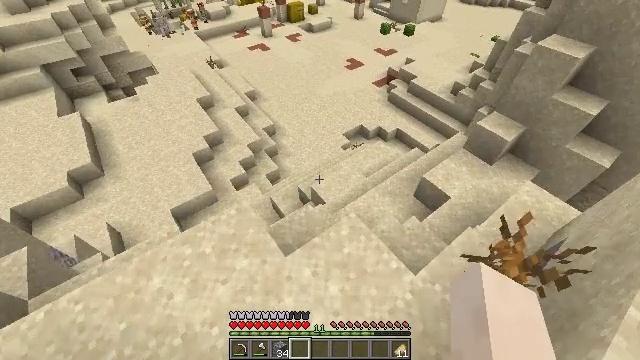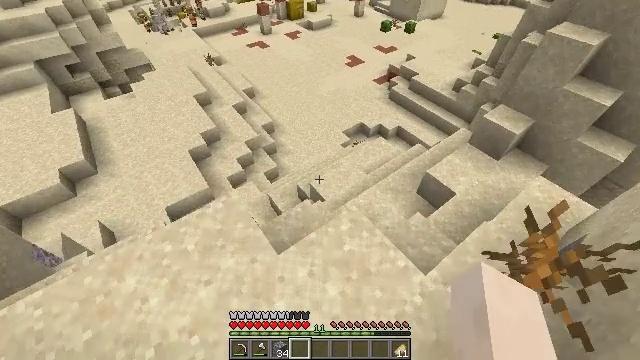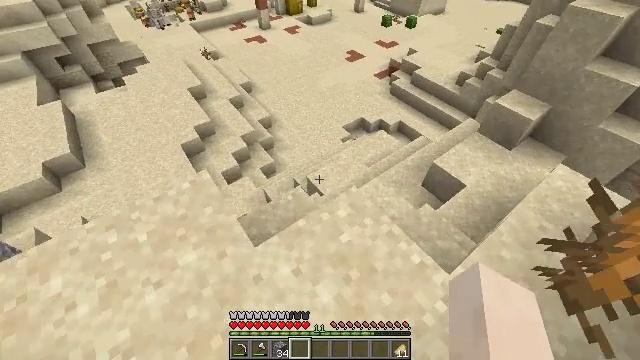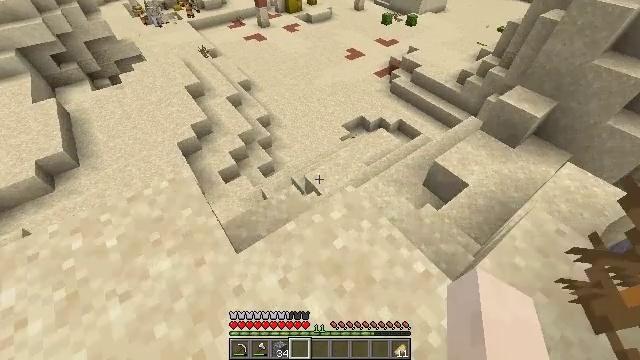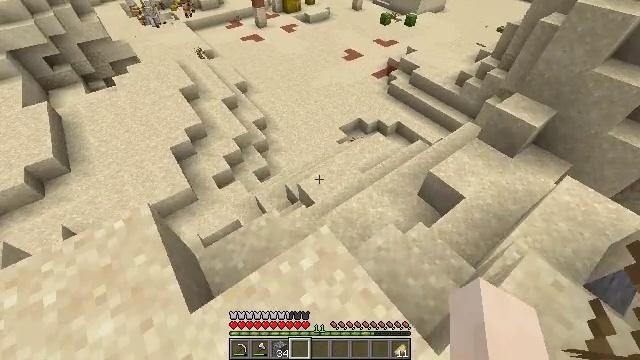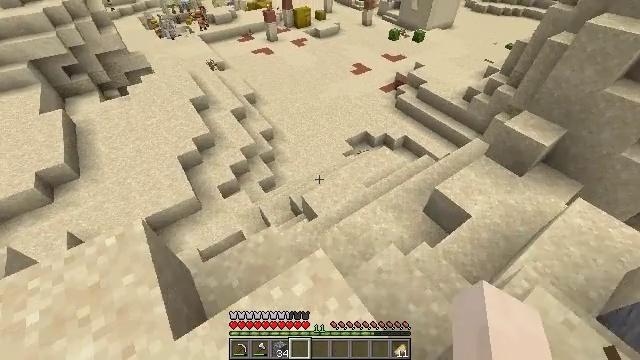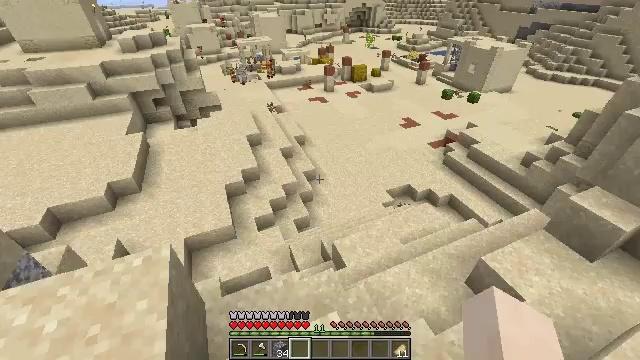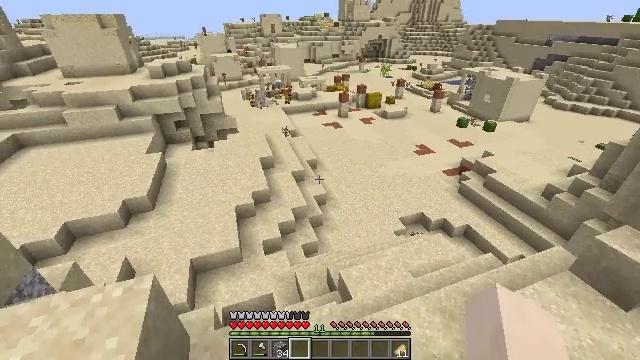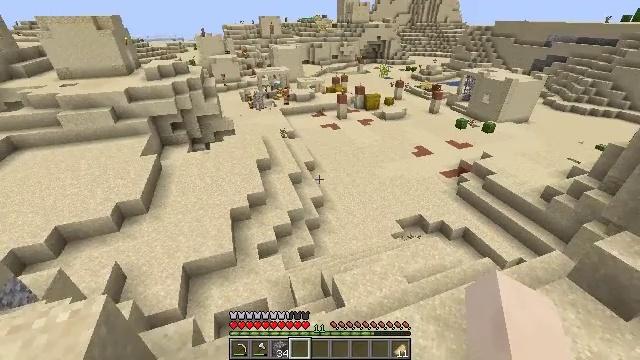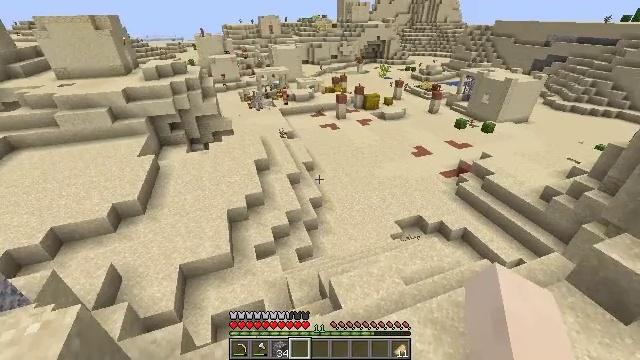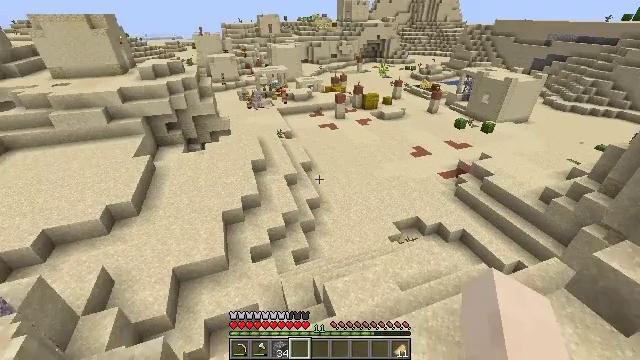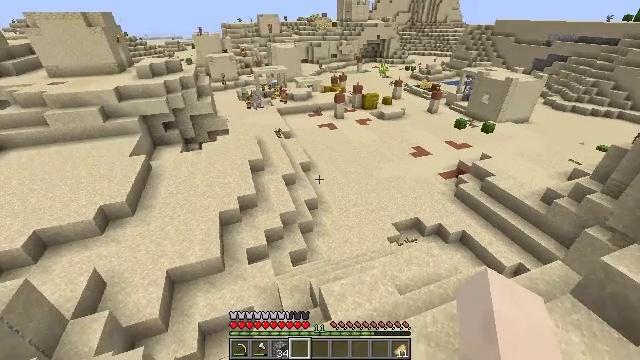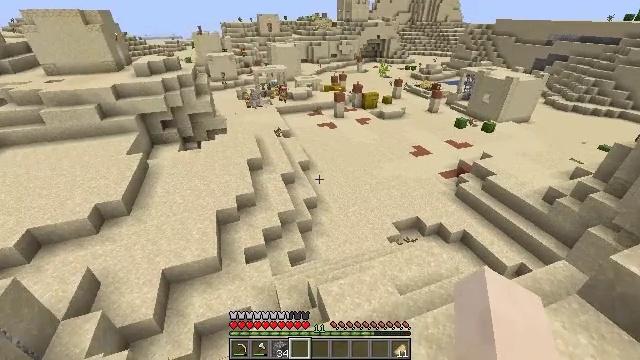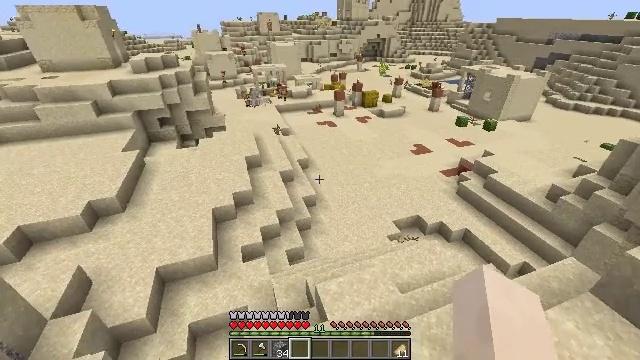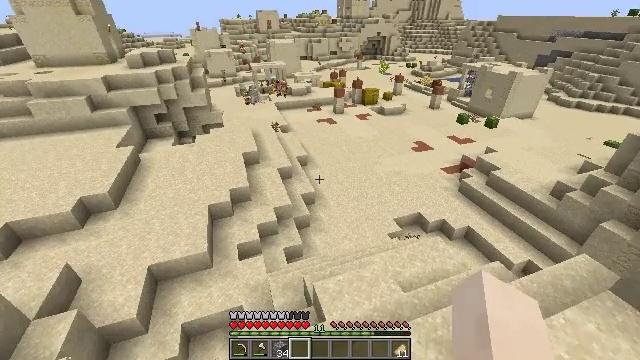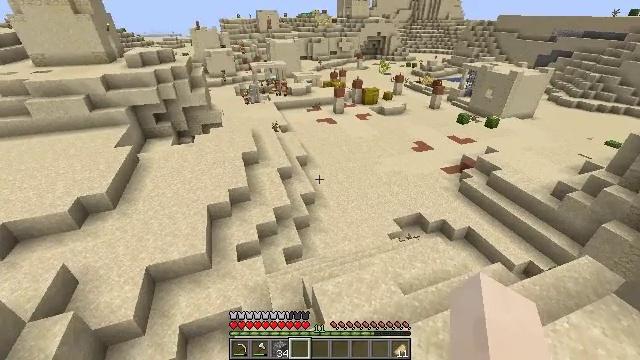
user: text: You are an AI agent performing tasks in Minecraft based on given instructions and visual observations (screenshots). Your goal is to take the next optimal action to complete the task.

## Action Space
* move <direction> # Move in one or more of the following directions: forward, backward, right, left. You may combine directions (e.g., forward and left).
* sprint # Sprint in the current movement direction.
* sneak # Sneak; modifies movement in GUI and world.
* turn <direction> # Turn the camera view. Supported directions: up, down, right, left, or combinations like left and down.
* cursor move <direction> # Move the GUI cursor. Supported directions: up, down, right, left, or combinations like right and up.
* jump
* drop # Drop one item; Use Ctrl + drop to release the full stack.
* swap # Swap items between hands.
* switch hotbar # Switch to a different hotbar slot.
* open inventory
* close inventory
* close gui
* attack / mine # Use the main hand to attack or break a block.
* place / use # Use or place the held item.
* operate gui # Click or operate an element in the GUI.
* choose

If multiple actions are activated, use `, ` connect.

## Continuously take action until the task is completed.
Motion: motion action
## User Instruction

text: Break the smooth sandstone to collect it.
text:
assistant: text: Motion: move forward and move right
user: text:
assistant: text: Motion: move forward and move right
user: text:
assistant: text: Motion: move forward and move right
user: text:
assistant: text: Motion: move forward and move right
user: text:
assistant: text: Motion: move forward and move right, turn left and up
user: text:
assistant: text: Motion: move forward and move right, turn left and up
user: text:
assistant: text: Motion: move forward and move right, turn left and up
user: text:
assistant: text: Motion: move forward and move right
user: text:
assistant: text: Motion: move forward and move right
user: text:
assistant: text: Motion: move forward
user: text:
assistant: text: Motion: move forward
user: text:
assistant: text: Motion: move forward
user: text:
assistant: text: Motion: move forward
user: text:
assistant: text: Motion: move forward
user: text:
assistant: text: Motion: move forward
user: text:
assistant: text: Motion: move forward
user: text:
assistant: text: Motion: move forward
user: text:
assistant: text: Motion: move forward and move right, turn left and down
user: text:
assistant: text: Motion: move forward and move right
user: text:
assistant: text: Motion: move forward and move right
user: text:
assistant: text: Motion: move forward and move right
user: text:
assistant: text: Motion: move forward and move right
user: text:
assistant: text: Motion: move forward and move right
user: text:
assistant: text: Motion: move forward and move right, turn left
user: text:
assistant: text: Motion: move forward and move right, turn left and down
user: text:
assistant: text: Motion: move forward and move right, turn left and down
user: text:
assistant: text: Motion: move forward and move right, turn left
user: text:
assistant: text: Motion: move right
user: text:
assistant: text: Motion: move right
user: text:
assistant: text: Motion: move right